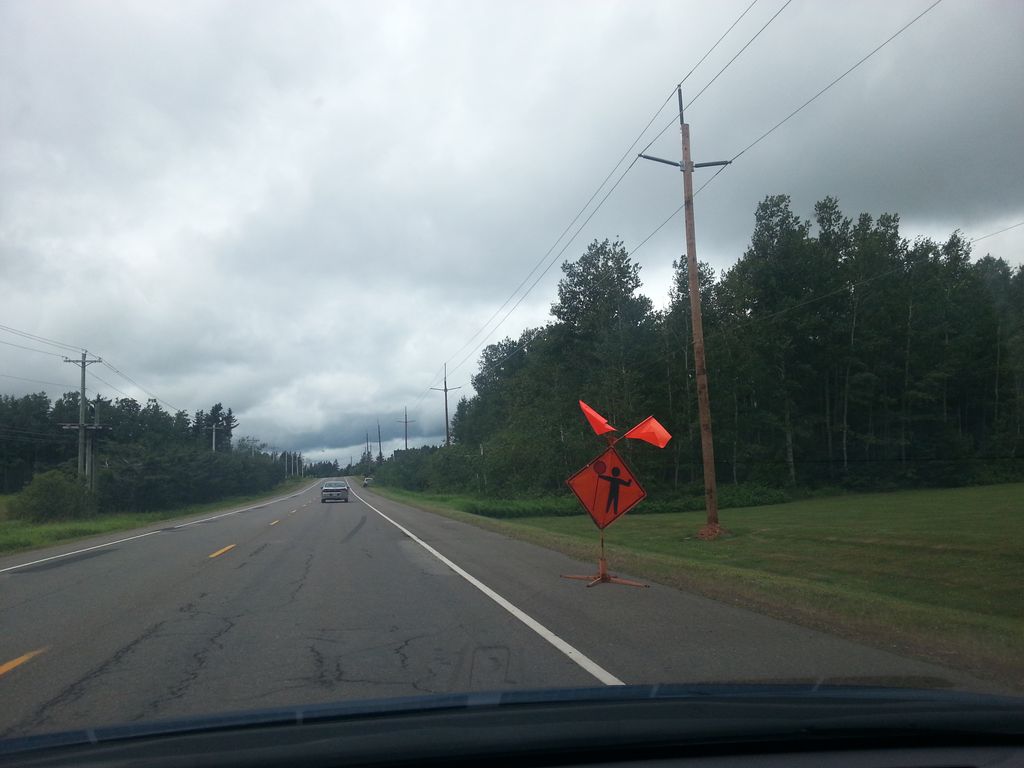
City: charlottetown